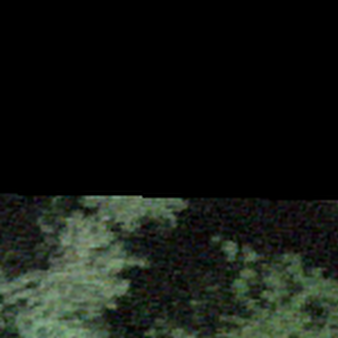
Label: other